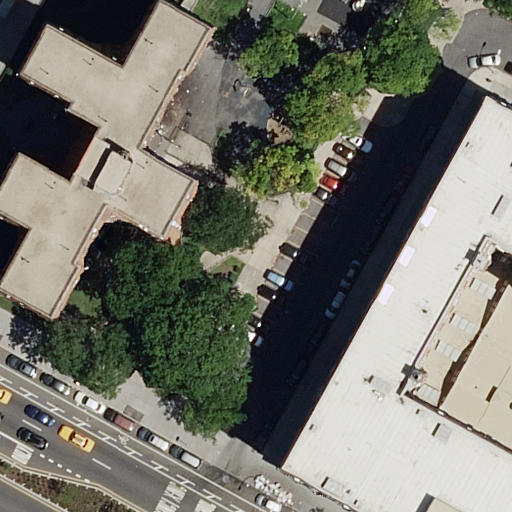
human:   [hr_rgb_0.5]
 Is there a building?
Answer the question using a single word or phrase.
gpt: yes

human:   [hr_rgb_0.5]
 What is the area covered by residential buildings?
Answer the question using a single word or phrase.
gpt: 1463m2

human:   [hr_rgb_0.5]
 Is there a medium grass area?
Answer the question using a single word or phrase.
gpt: no

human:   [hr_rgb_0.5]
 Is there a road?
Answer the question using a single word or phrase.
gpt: yes

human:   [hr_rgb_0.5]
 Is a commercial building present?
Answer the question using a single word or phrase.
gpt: no

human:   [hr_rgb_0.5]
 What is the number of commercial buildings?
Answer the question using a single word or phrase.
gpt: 0

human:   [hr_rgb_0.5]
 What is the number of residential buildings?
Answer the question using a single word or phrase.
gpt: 2

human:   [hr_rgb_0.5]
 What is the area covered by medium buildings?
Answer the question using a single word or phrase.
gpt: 259m2

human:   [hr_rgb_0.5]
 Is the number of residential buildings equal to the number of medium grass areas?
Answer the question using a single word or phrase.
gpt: no

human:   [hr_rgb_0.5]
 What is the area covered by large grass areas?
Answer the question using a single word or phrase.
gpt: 721m2

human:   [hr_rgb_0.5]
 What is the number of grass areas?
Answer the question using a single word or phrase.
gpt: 1

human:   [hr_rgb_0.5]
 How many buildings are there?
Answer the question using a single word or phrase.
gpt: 2

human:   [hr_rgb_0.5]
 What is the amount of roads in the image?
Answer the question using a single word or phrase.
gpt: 7

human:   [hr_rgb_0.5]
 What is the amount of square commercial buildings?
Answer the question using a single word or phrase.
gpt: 0

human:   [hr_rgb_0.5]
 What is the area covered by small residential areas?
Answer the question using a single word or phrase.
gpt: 0m2

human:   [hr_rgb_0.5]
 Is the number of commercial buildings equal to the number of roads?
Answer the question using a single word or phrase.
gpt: no

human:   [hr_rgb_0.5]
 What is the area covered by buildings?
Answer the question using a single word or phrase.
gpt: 1463m2

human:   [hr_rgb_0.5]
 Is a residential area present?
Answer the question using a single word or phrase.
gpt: yes

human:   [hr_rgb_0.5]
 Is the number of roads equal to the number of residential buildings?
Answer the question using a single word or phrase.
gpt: no

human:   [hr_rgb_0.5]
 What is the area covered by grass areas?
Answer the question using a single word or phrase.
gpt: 721m2

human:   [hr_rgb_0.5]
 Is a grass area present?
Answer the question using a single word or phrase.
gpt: yes

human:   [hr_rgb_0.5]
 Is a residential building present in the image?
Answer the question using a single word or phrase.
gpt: yes

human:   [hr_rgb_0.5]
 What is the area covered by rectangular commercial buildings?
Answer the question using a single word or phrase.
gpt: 0m2

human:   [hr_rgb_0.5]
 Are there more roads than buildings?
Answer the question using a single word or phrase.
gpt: yes

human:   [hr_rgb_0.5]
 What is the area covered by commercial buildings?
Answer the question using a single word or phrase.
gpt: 0m2

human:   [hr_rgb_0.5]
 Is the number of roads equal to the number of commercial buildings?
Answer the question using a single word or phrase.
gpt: no

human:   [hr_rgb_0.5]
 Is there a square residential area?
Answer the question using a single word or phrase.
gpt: no

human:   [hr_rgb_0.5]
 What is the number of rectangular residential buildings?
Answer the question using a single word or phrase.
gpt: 1

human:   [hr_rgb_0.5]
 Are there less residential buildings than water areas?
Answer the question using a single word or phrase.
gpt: no

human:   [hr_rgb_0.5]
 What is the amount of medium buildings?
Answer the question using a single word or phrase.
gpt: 1

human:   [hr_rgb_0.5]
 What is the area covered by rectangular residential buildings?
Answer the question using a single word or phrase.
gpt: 259m2

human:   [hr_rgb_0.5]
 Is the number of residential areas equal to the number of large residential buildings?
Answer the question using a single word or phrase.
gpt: yes

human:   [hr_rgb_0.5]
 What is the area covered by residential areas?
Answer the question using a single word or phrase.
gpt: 10609m2

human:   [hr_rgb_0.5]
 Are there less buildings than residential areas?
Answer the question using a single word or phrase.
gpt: no

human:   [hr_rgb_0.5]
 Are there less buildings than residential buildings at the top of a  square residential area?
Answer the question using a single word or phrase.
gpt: no

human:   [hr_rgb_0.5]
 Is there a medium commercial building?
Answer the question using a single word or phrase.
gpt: no

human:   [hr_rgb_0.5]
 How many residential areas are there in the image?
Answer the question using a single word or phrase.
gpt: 1

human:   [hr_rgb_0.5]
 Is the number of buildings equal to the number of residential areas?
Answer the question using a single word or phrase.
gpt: no

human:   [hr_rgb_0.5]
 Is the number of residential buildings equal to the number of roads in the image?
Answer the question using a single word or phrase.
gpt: no

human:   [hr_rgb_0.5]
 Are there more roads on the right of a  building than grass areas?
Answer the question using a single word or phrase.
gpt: yes

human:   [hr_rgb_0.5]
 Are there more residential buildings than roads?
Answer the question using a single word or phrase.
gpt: no

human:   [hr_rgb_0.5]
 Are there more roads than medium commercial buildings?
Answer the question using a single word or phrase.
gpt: yes

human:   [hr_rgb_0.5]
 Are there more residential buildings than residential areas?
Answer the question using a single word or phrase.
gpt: yes

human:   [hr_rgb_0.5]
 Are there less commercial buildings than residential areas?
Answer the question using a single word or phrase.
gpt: yes

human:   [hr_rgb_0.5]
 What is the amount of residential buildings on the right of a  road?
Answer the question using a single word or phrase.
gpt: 1

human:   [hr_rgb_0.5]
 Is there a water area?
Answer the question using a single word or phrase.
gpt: no

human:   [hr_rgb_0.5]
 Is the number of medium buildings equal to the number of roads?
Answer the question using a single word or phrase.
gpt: no

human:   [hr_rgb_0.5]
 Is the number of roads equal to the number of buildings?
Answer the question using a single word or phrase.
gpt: no

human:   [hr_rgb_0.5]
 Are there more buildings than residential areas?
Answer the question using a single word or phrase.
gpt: yes

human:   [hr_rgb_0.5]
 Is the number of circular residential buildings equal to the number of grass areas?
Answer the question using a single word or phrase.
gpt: no

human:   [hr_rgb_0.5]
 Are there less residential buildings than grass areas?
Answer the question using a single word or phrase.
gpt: no

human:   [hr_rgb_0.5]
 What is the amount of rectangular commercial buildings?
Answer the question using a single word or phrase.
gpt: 0

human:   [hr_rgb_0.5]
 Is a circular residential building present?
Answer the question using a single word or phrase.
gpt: no

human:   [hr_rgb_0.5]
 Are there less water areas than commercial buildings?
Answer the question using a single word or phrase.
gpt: no

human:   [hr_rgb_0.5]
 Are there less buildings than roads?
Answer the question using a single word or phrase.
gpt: yes

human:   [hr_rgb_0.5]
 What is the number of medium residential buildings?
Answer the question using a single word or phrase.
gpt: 1

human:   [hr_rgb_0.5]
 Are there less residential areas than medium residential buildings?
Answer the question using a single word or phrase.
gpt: no

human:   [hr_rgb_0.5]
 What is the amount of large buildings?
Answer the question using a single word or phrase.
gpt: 1

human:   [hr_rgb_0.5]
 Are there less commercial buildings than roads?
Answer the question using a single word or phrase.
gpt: yes

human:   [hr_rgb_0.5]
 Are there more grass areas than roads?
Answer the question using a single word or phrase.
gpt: no

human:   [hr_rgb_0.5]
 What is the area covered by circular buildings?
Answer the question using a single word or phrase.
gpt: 0m2

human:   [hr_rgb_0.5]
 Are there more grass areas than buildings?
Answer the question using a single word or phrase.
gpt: no

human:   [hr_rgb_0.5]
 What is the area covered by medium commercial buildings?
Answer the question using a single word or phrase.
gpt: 0m2

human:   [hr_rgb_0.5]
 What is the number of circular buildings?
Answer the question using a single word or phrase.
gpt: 0